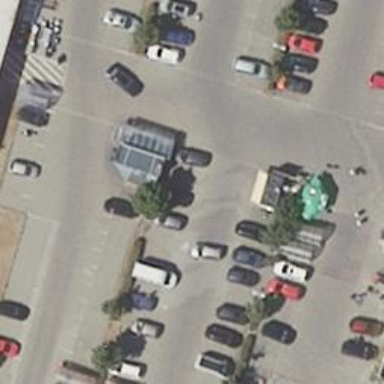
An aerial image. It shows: Fast food establishment.